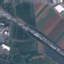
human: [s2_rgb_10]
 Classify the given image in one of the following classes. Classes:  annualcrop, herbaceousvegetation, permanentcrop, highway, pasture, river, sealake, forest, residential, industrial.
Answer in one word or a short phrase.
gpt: Highway